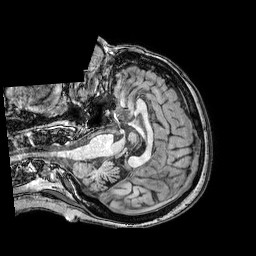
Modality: T1w
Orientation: axial
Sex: female
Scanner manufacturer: philips
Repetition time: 0.00808 s
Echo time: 0.00369 s